Interaction volume radius: 5 \u00c5
Interaction volume height: 30 \u00c5
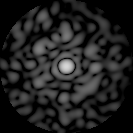
Disorder parameter: 0.7489